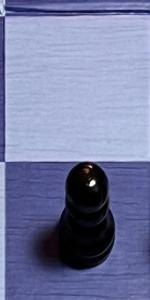
Label: Pawn_Black